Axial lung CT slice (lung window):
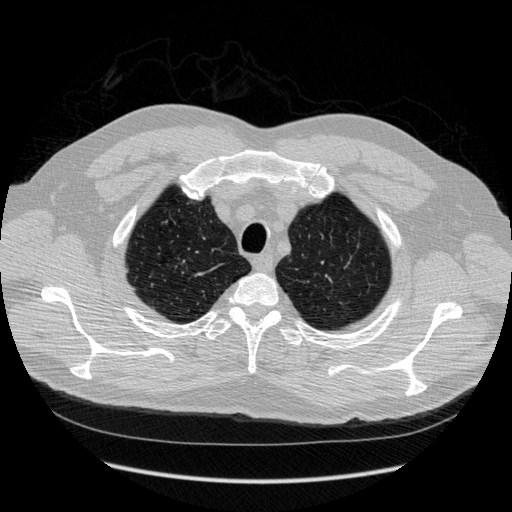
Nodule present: no